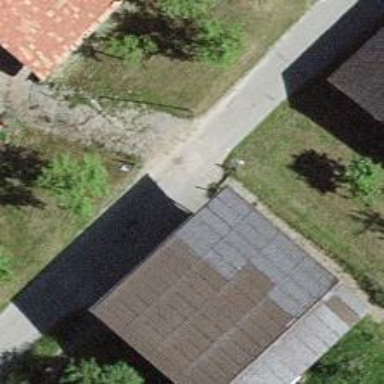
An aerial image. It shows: Shed building.